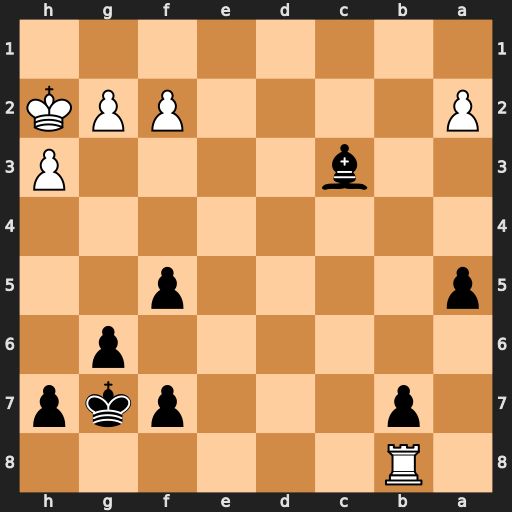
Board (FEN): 1R6/1p3pkp/6p1/p4p2/8/2b4P/P4PPK/8
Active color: b
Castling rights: -
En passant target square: -
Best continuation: Be5+ Kg1 Bxb8